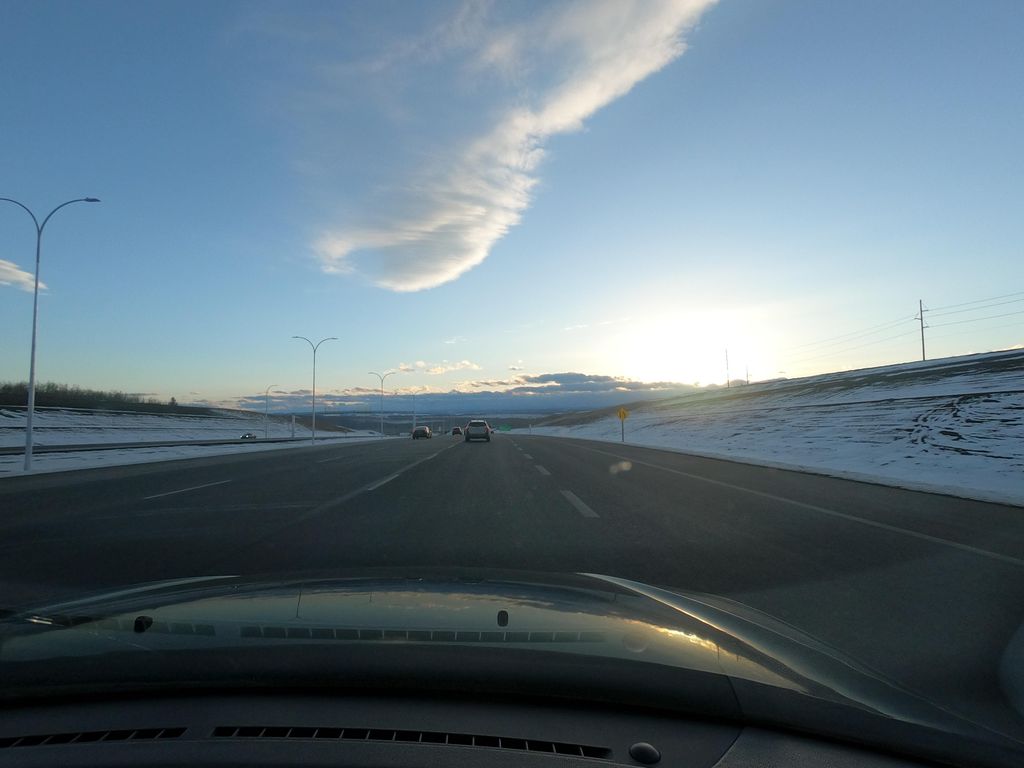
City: calgary